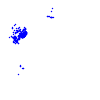
Particle: electron